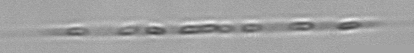
Label: Rhizosolenia